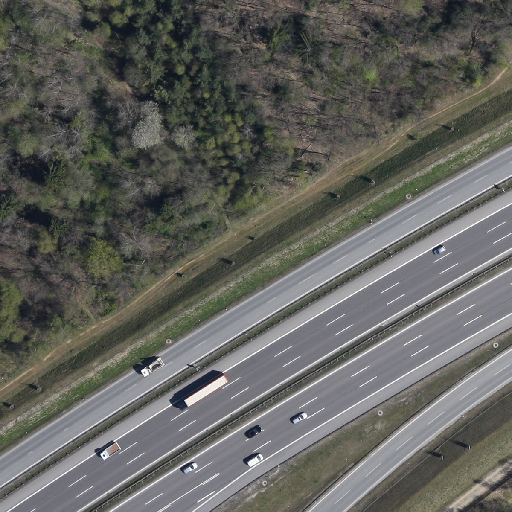
Referring expression: light-duty vehicle driving on the road